Question: I would like to add an image (Canadian flag) on the right side of the IP address (near the right edge of the menu) and the NSProgressIndicator to the left of the word 'Updating...'.
Can this be done in the view designer or does it need to be done in code? A detailed explanation of either approach would be appreciated.

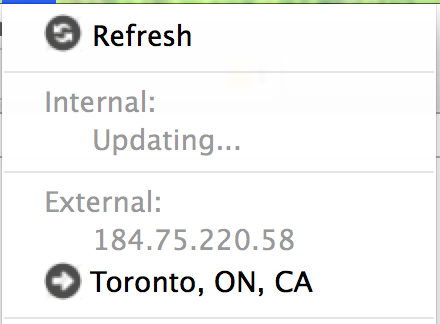
Answer: I needed to do the same thing for a project and used the <URL> property.